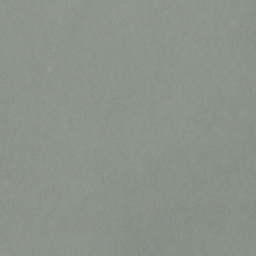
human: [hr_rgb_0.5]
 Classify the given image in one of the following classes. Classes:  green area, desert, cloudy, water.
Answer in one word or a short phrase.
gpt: cloudy